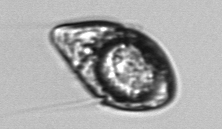
Label: Gyrodinium